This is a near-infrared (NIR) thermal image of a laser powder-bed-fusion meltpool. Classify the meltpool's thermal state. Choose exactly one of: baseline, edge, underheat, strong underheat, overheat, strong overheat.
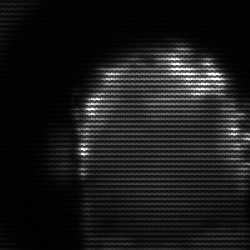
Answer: baseline